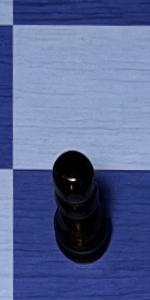
Label: Pawn_Black